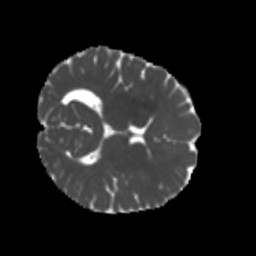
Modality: MD
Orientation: axial
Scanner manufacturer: siemens
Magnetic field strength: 3 T
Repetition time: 4 s
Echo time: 0.0594 s